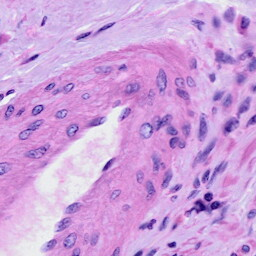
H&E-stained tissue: Cervix